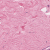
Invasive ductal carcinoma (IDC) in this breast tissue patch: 0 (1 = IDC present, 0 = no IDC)